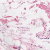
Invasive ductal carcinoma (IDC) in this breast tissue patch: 0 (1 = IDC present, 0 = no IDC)